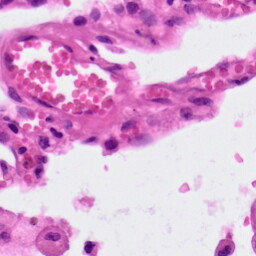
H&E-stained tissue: Lung